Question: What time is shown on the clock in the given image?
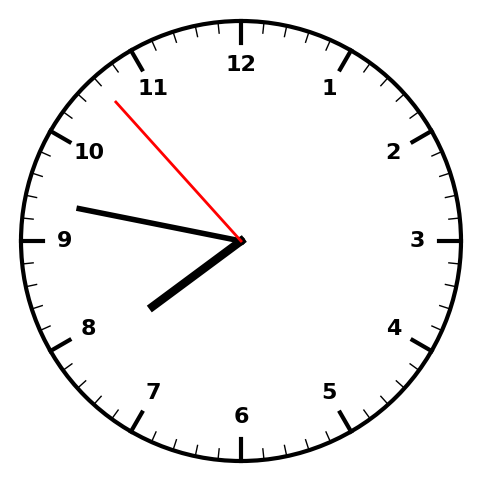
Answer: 07:46:53